Interaction volume radius: 5 \u00c5
Interaction volume height: 20 \u00c5
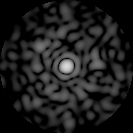
Disorder parameter: 0.8557